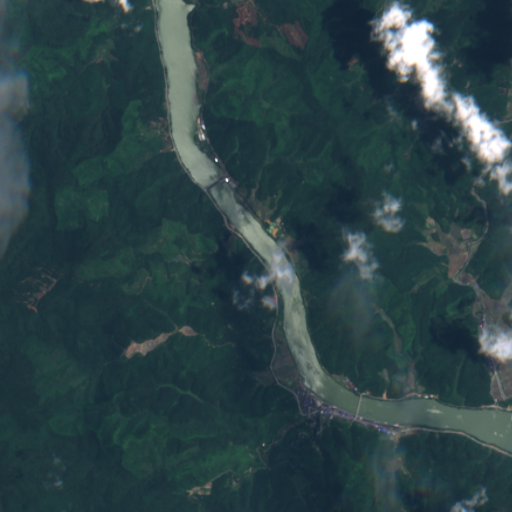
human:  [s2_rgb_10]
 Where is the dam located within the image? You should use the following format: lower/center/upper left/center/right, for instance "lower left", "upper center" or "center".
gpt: The dam is located in the center of the image.
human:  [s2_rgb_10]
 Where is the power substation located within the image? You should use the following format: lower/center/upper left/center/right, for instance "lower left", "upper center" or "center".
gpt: The power substation is located in the center of the image.
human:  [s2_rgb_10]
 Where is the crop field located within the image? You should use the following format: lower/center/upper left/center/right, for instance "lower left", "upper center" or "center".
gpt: There is no crop field in the image.